Question: I tried to install SFML library to VS Code project using a Makefile. But I am faced with a problem. I have the following code:
'''
#include <SFML/Graphics.hpp>
#include <string>
int main()
{
// Creating the main window
sf::RenderWindow window(sf::VideoMode(800, 600), "Asteroids");
return EXIT_SUCCESS;
}
'''
And I have the following Makefile:
'''
CXX := g++
CXX_FLAGS := -Wall -Wextra -std=c++17 -ggdb
BIN := bin
SRC := src
INCLUDE := include
LIB := lib
LIBRARIES := -lsfml-graphics -lsfml-window -lsfml-system -lsfml-audio -lsfml-main
EXECUTABLE := main
SFML_LIBRARY := "C:\\vcpkg\\installed\\x64-windows\\include"
SFML_LIB := "C:\\vcpkg\\installed\\x64-windows\\lib"
all: $(BIN)/$(EXECUTABLE)
run: clean all
cls
./$(BIN)/$(EXECUTABLE)
$(BIN)/$(EXECUTABLE): $(SRC)/*.cpp
$(CXX) $(CXX_FLAGS) -I$(INCLUDE) -L$(LIB) -I$(SFML_LIBRARY) -L$(SFML_LIB) $^ -o $@ $(LIBRARIES)
clean:
-del $(BIN)\* /Q
'''
But when I try to compile the code, I get the following error message:
'''
g++ -Wall -Wextra -std=c++17 -ggdb -Iinclude -Llib -I"C:\\vcpkg\\installed\\x64-windows\\include" -L"C:\\vcpkg\\installed\\x64-windows\\lib" src/main.cpp -o bin/main -lsfml-graphics -lsfml-window -lsfml-system -lsfml-audio -lsfml-main
C:/msys64/mingw64/bin/../lib/gcc/x86_64-w64-mingw32/9.3.0/../../../../x86_64-w64-mingw32/bin/ld.exe: C:\Users\totalboy\AppData\Local\Temp\cclPlFnI.o:D:\C++ Projects\Asteroids/src/main.cpp:7: undefined reference to '__imp__ZN2sf6StringC1EPKcRKSt6locale'
C:/msys64/mingw64/bin/../lib/gcc/x86_64-w64-mingw32/9.3.0/../../../../x86_64-w64-mingw32/bin/ld.exe: C:\Users\totalboy\AppData\Local\Temp\cclPlFnI.o: in function 'main':
D:\C++ Projects\Asteroids/src/main.cpp:7: undefined reference to '__imp__ZN2sf9VideoModeC1Ejjj'
C:/msys64/mingw64/bin/../lib/gcc/x86_64-w64-mingw32/9.3.0/../../../../x86_64-w64-mingw32/bin/ld.exe: D:\C++ Projects\Asteroids/src/main.cpp:7: undefined reference to '__imp__ZN2sf12RenderWindowC1ENS_9VideoModeERKNS_6StringEjRKNS_15ContextSettingsE'
C:/msys64/mingw64/bin/../lib/gcc/x86_64-w64-mingw32/9.3.0/../../../../x86_64-w64-mingw32/bin/ld.exe: D:\C++ Projects\Asteroids/src/main.cpp:7: undefined reference to '__imp__ZN2sf12RenderWindowD1Ev'
collect2.exe: error: ld returned 1 exit status
make: *** [Makefile:23: bin/main] Error 1
'''
Libs:

So, can somebody tell me what I do wrong?
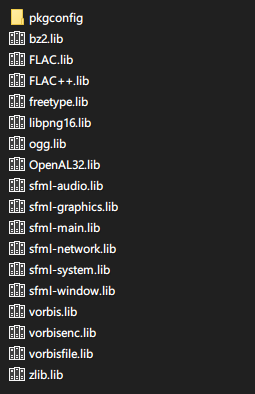
Answer: The errors you receive can be attributed to the compilers you are using and used for compiling the SFML libraries you currently have. There are differences in the C++ ABI across compilers (and even across versions of the same compiler) . When you want to link your code to a library, you have to make sure that the compiler you use and the one used with the library are the same, or are ABI-compatible.
When using 'vcpkg' to download libraries, the source of those libraries are the ones that are actually downloaded and not the library itself. The source is then compiled "using the most recent version of Visual Studio that it could find . Thus, if you want to use libraries downloaded via 'vcpkg' in Windows, like in your case, you have to use Visual Studio, or, at least just the compiler, MSVC. So, a fix for your problem is to use MSVC (provided by Visual Studio), instead of the compiler in MinGW, which is usually GCC.
If you still want to use MinGW, there are two options:
1. The simplest option is to use MinGW-compatible SFML packages. There are official pre-built packages for MinGW over the SFML website. Note that these MinGW packages are only compatible with GCC 7.3.0 (at the time of writing). If you are using a different version or a different compiler, you have to resort to option 2.
2. Another option is to compile SFML on your own first. Once you have finished compiling, you can now link your code with the SFML libraries you have built. This option is also applicable when you are using compilers other than those used to compile the available pre-built SFML libraries.
References:
- <URL>